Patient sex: F
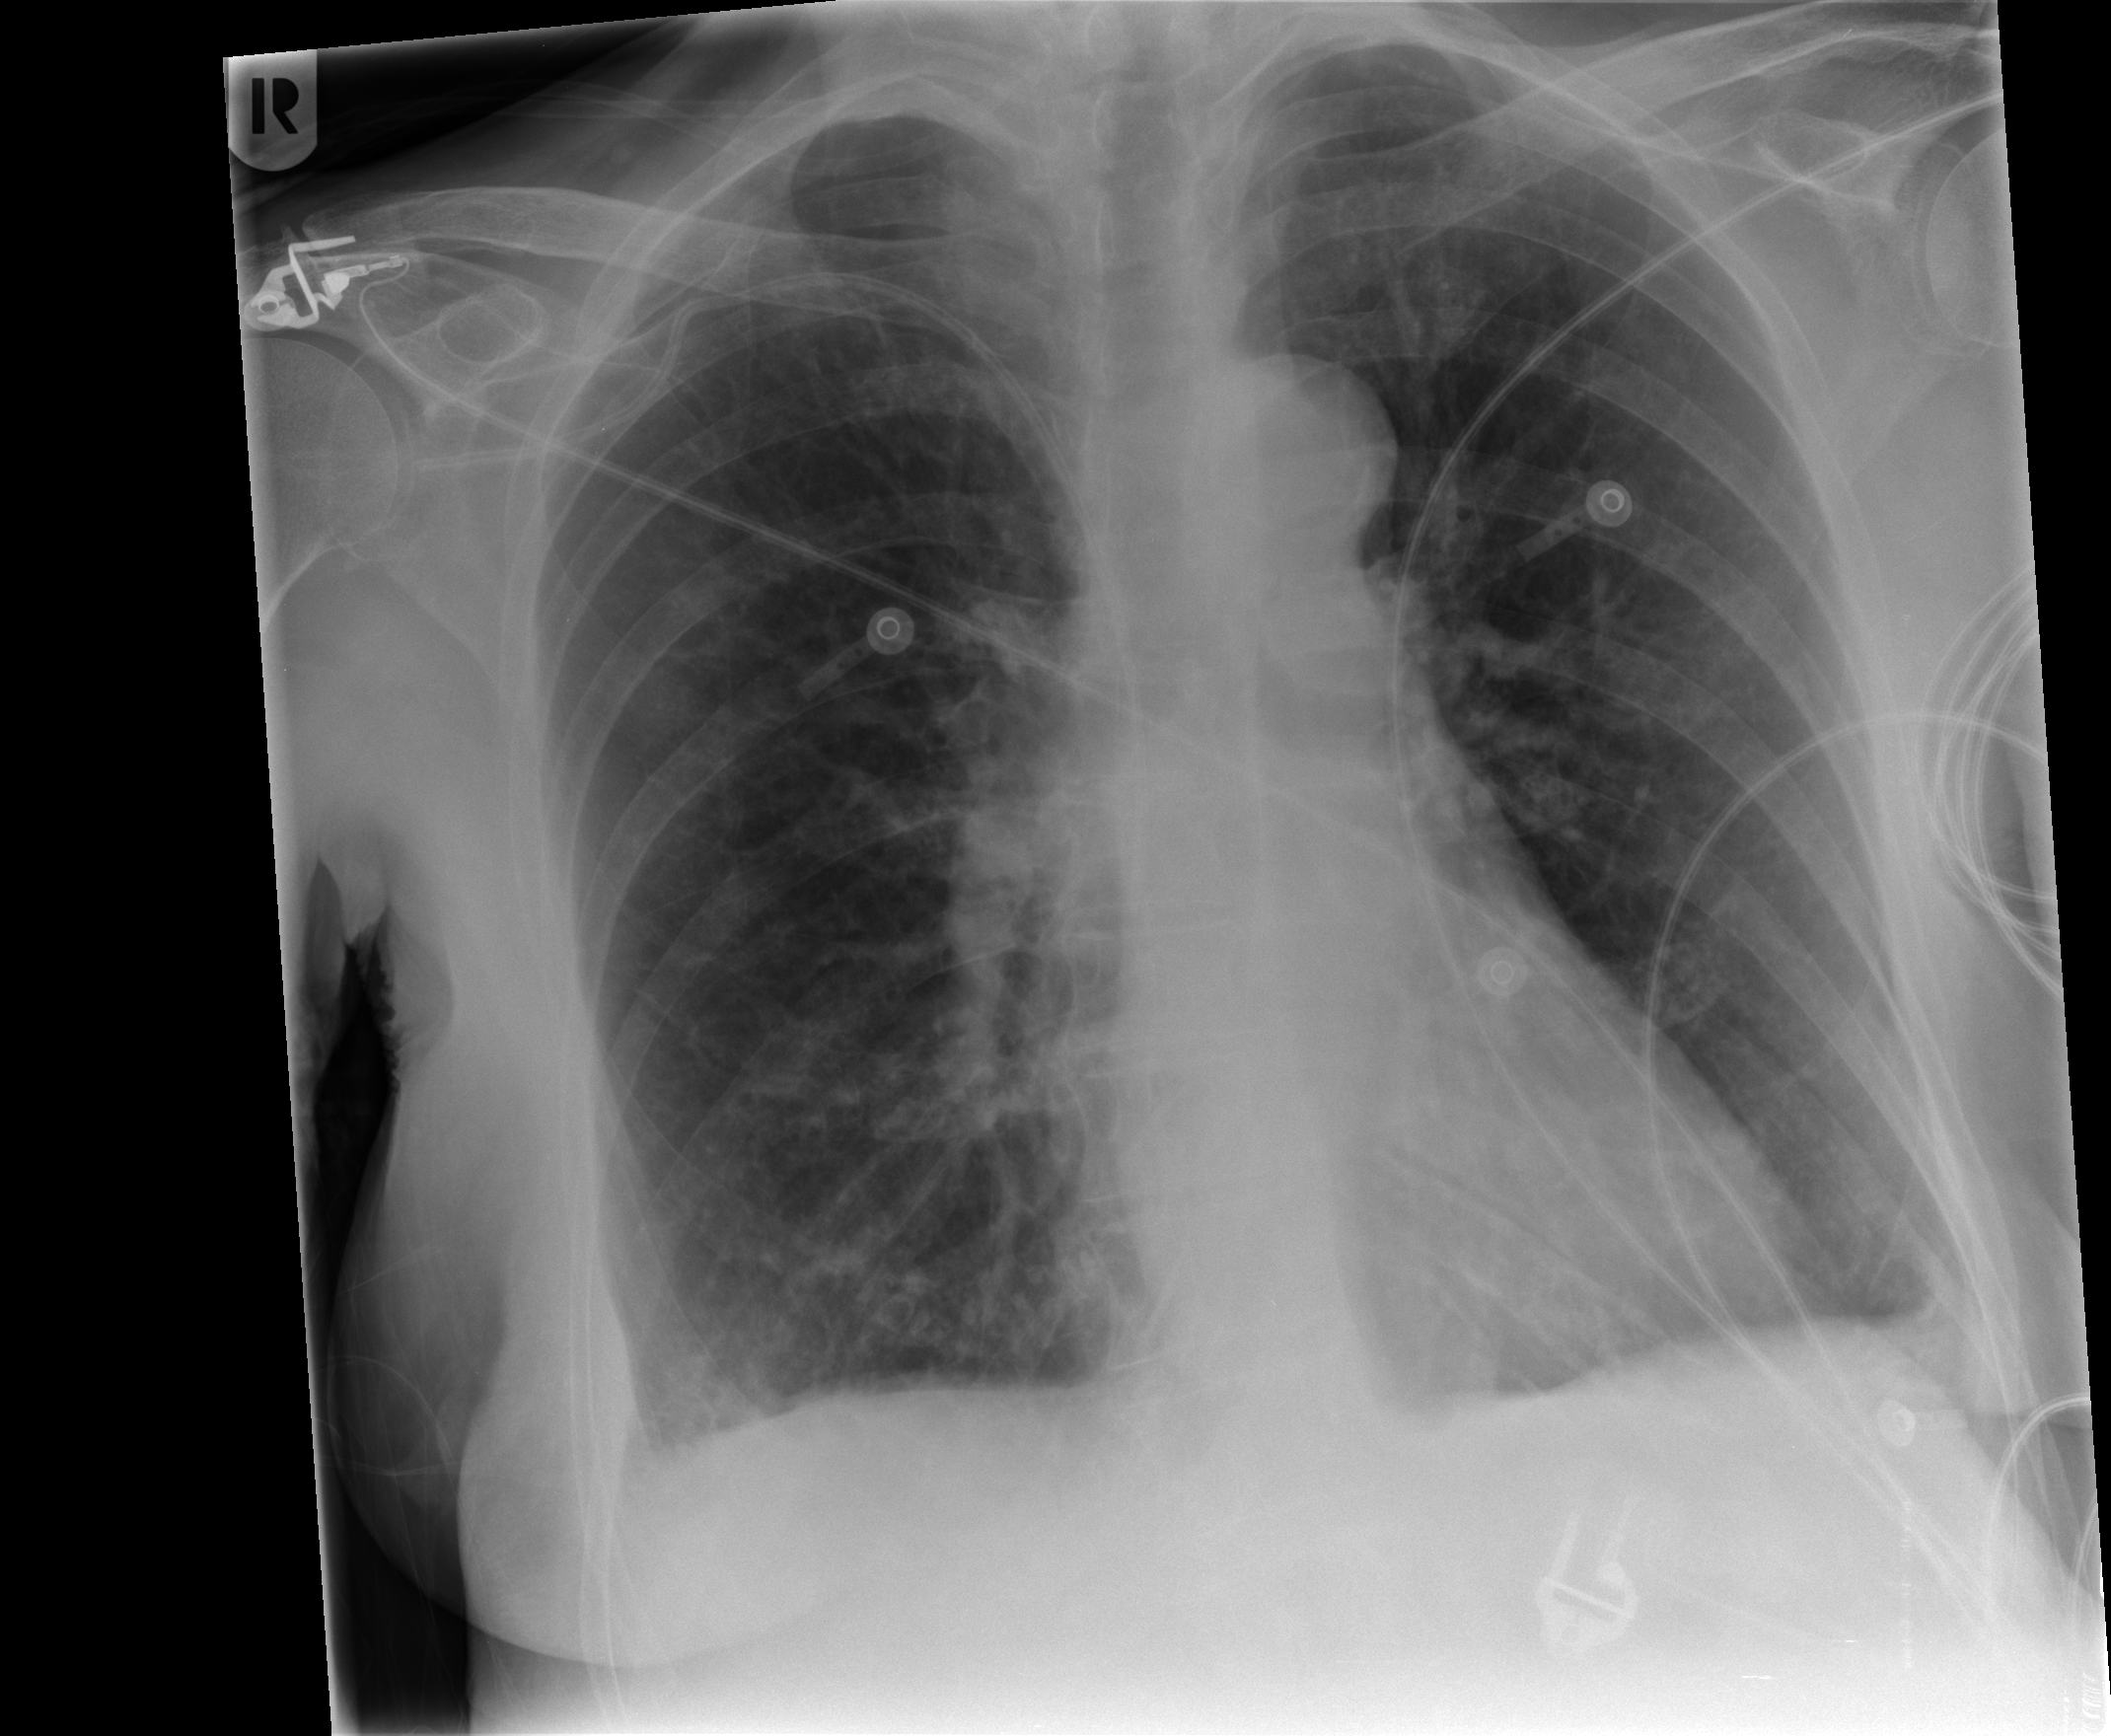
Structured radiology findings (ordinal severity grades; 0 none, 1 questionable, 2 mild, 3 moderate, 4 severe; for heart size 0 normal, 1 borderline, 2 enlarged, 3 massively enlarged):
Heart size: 0
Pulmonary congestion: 0
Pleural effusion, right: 2
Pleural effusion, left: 2
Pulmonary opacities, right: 0
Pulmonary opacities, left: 0
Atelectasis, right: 2
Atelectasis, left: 2